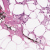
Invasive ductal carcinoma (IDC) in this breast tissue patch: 0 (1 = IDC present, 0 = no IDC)